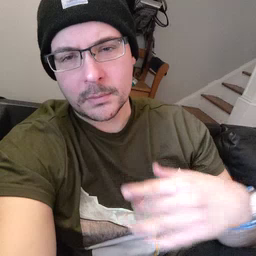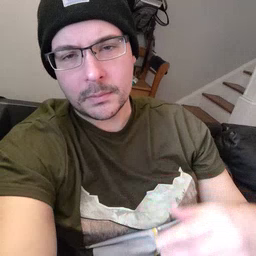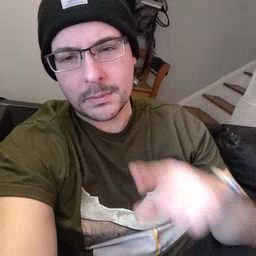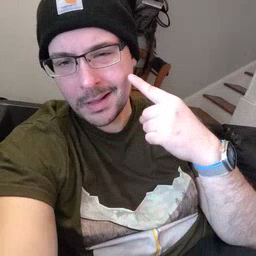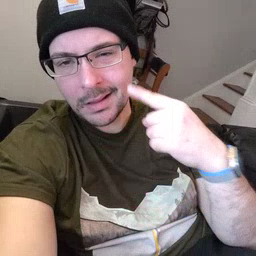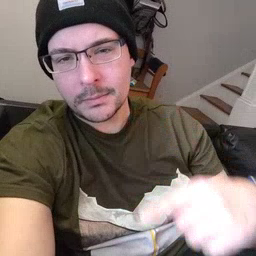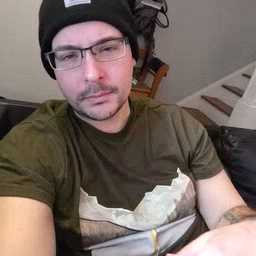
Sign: smile